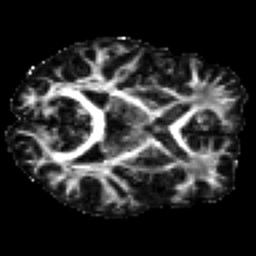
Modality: FA
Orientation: axial
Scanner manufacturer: siemens
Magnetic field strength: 3 T
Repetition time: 7.8 s
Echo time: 0.09 s